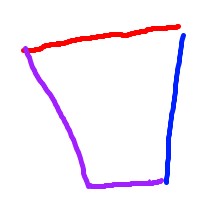
Shape: trapezoid